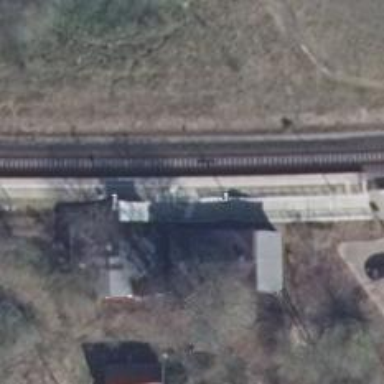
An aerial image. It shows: Platform at the railway station with shelter for public transport.